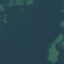
Land use / land cover: SeaLake